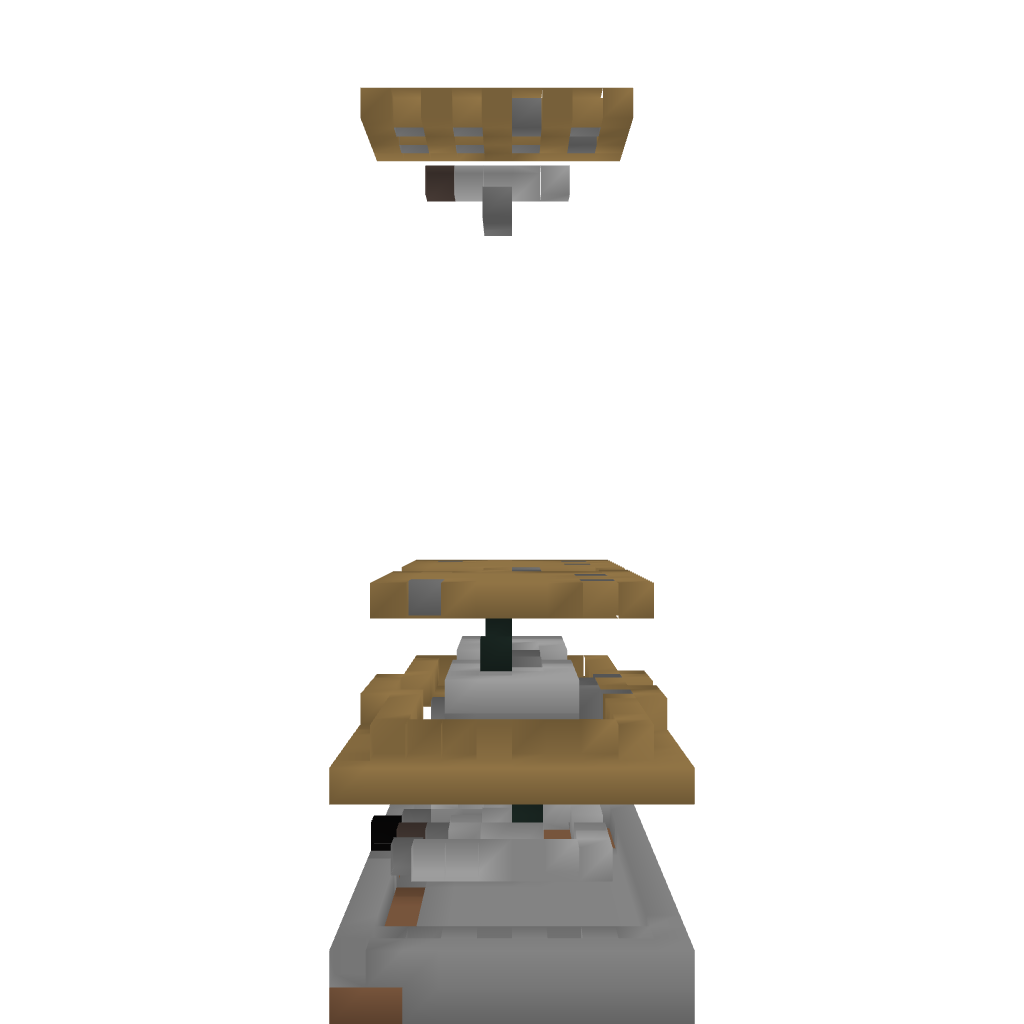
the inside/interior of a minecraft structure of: Iron Arrow